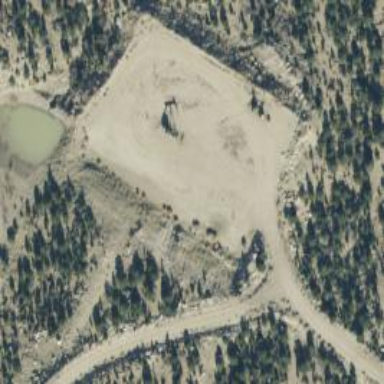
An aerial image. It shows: Petroleum well.